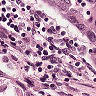
Metastatic tissue present: yes